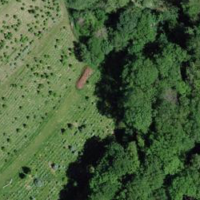
EUNIS habitat code: 52
Species observed at this site:
Fagus sylvatica